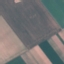
Land use / land cover: AnnualCrop